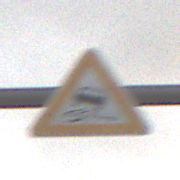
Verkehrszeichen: SchleuderOderRutschgefahr
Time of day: SunriseSunset
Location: Outdoor (RoadRail)
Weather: PartlyCloudy
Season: NotSpecified
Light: Natural